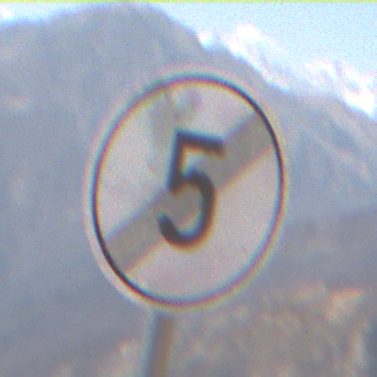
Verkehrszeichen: EndeGeschwindigkeit5
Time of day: Midday
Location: Outdoor (Nature)
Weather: Clear
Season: NotSpecified
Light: Natural